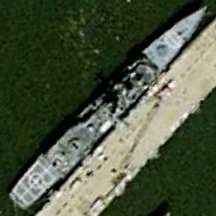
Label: cruiser